Question: I struggle to understand how do Authorization grants work with federated authentication.
At the moment i am creating some Social/Enterprise connections on Auth0 and i don't understand at why different Authorization Grants should even matter in this case. If both IdP's are exchanging info, does it matter what Grant should be supported? I've tried to find information online, but i feel like i can't get a decent answer :)
As an example in attachment is
standard Authorization Code Flow with PKCE diagram

can someone explain where does external IdP's fits into this, and what communicates to what?
At the moment i am creating some Social/Enterprise connections on Auth0 and i don't understand at why different Authorization Grants should even matter in this case. If both IdP's are exchanging info, does it matter what Grant should be supported? I've tried to find information online, but i feel like i can't get a decent answer :)
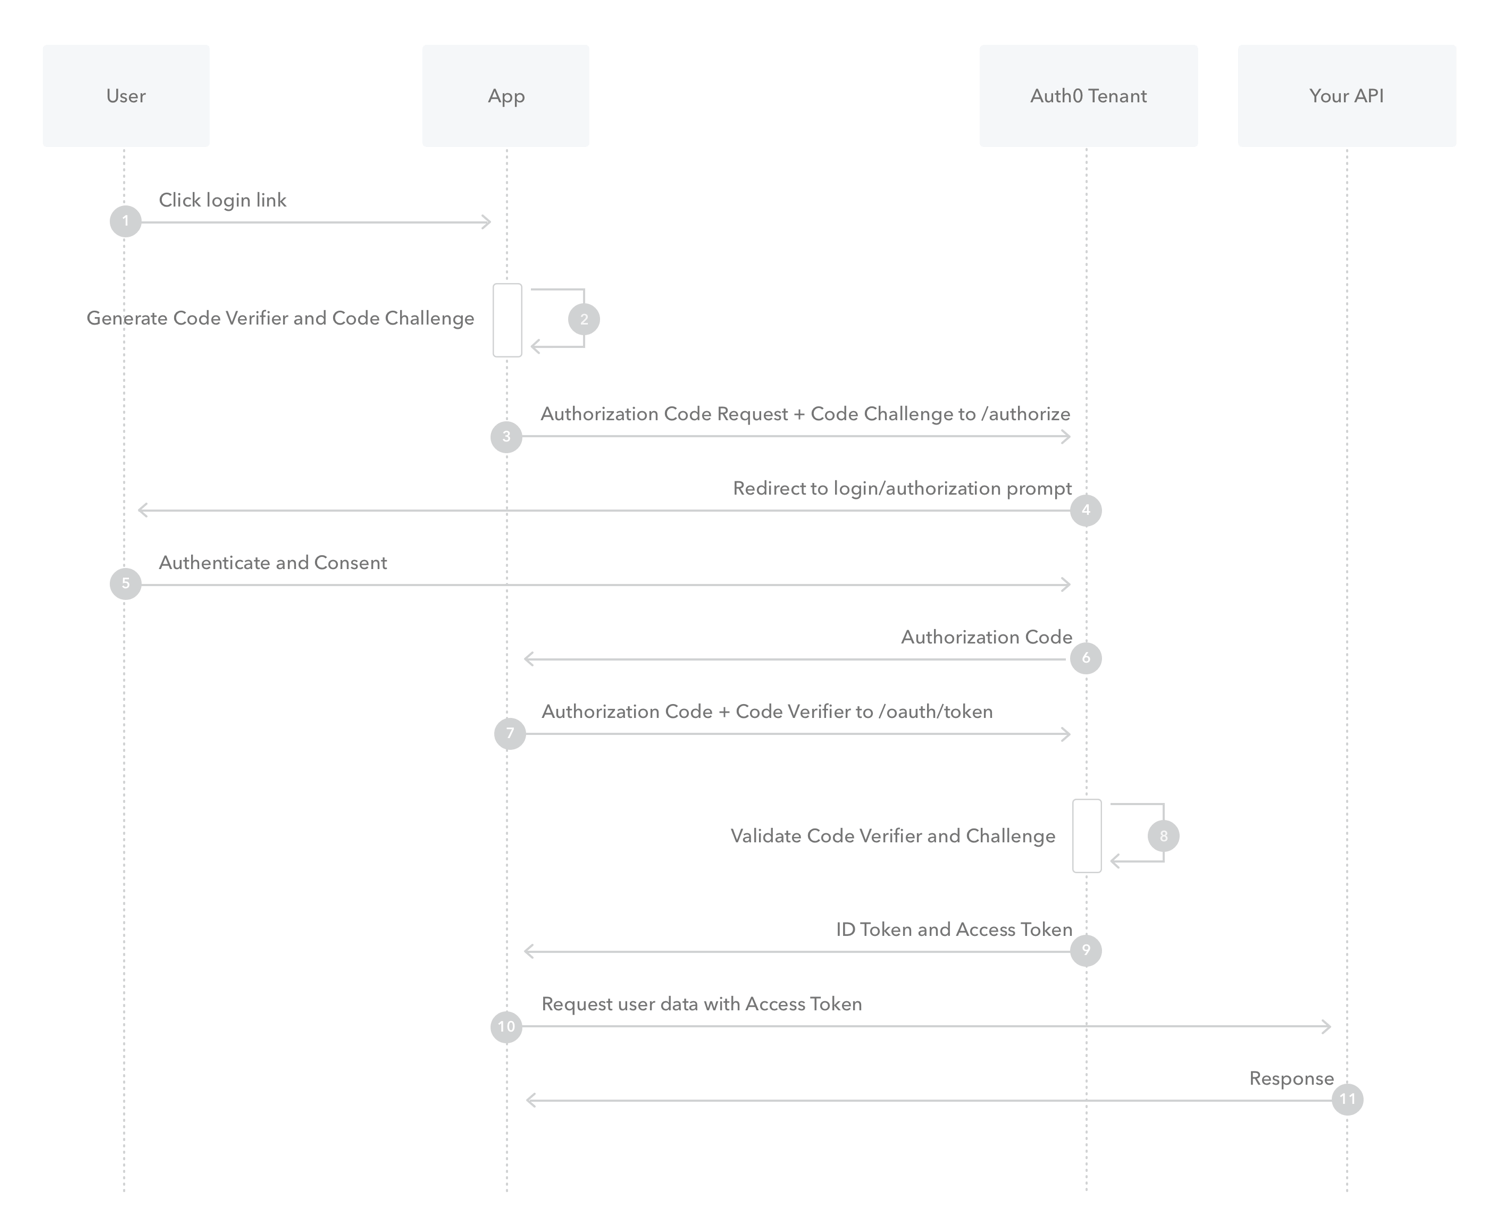
Answer: In your setup, this is how the overall flow works:
- Your app runs a code flow using OAuth and OpenID Connect standards - to connect to Auth0. It is your responsibility to code this securely.- Auth0 runs another code flow to connect to the upstream IDP. You can assume that this is done securely by Auth0.
Your app needs to first send a front channel request to Auth0, which occurs in the browser:
'''
GET http://login.example.com/oauth/authorize
?client_id=my-client
&redirect_uri=http://www.example.com/callback
&response_type=code
&scope=openid profile
&code_challenge=WhmRaP18B9z2zkYcIlb4uVcZzjLqcZsaBQJf5akUxsA
&code_challenge_method=S256
&state=CfDJ8Nxa-YhPzjpBilDQz2C...
'''
Your app then makes a direct HTTP POST to Auth0 to get tokens:
'''
POST http://login.example.com/oauth/token
Content-Type: application/x-www-form-urlencoded
client_id=my-client
&client_secret=U2U9EnSKx31fUnvgGR3coOUszko5MiuCSI2Z_4ogjIiO5-UbBzIBWU6JQQaljEis
&code=I9xL9DY9jAYHPuHSiW2OpWUaNRW4otei
&grant_type=authorization_code
&redirect_uri=http://www.example.com/callback
&code_verifier=HlfffYlGy7SIX3pYHOMJfhnO5AhUW1eOIKfjR42ue28
'''
The parameters you send are important for your app to be considered secure. A couple of best practices here:
- Use 'response_type=code' to keep tokens out of the browser response, so that you receive all tokens in the second message's response- Use PKCE, as in the link you sent, which proves that the party that sent the first request is also sending the second request
Ensure that whatever libraries you are using in your tech stack, result in messages similar to the above.